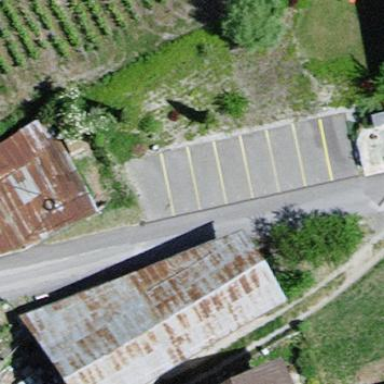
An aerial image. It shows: Parking area with surface.